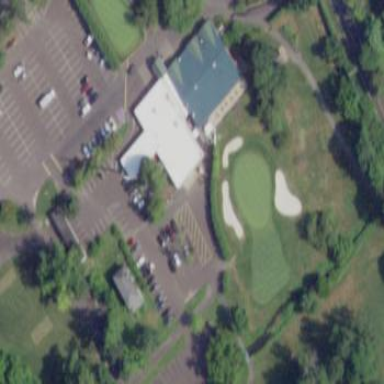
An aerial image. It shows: Clubhouse building associated with golf course.